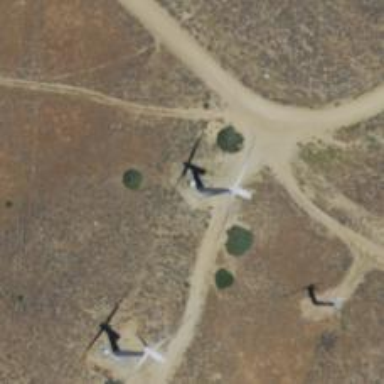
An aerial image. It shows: Wind turbine power generator.